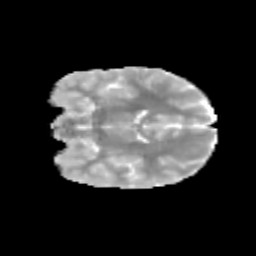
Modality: MD
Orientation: coronal
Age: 10
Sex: female
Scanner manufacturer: siemens
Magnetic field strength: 3 T
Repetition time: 3.8 s
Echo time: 0.07 s